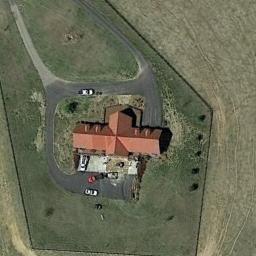
Label: residential